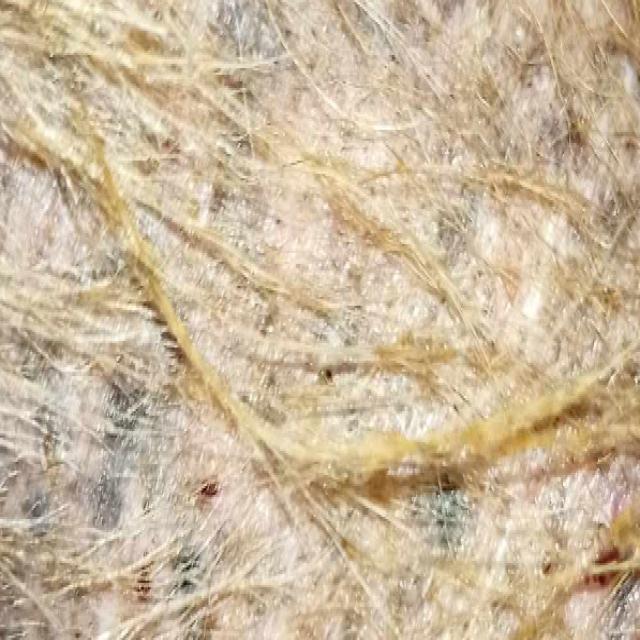
Canine demodicosis (Demodex mange) — caused by Demodex canis mites. Presents with alopecia, follicular papules, pustules, and comedones. Often localized on face and forelimbs.